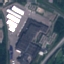
Land use / land cover class: Industrial